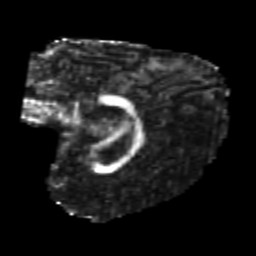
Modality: FA
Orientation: sagittal
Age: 20
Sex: male
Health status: healthy
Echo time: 0.074 s